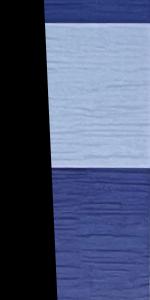
Label: Empty